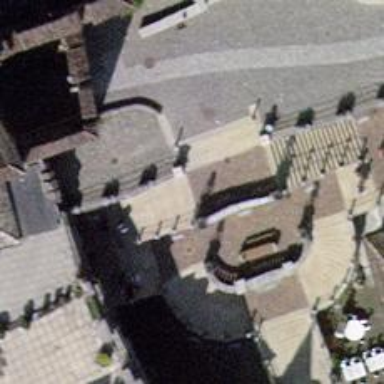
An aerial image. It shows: Set of steps made of paving stones.